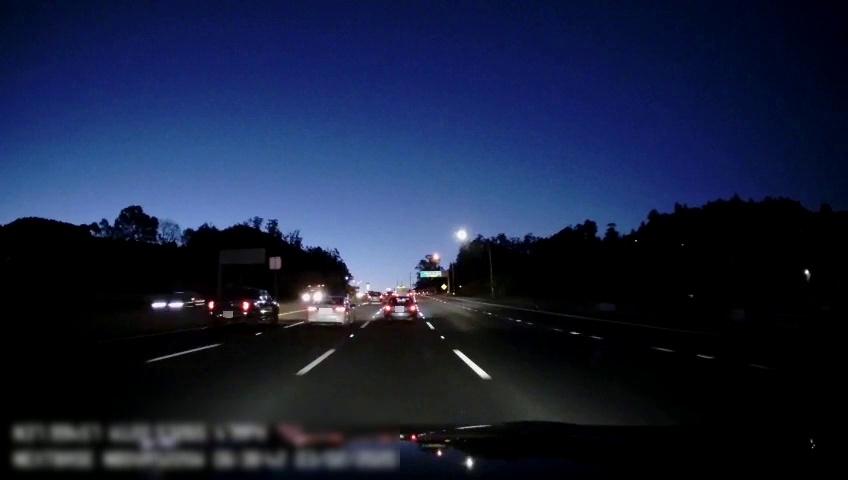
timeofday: Night
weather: Other
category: Drivable Space
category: Vehicles | SUV
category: Vehicles | Car
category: Vehicles | Truck
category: Vehicles | Truck
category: Vehicles | Car
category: Vehicles | SUV
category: Lanes | Alternate Lane
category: Lanes | Alternate Lane
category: Lanes | Current Lane
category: Lanes | Current Lane
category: Lanes | Alternate Lane
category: Lanes | Alternate Lane
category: Traffic | Signs